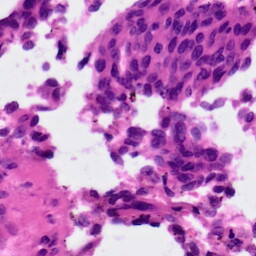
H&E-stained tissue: Ovarian